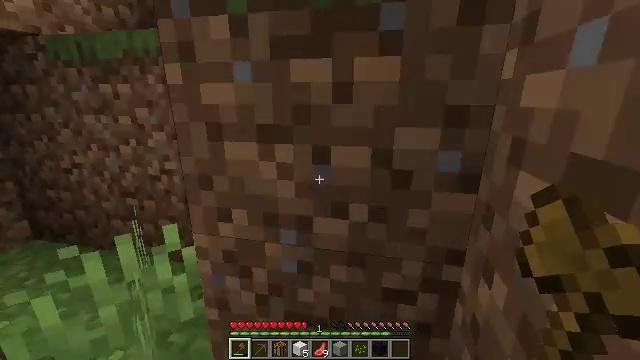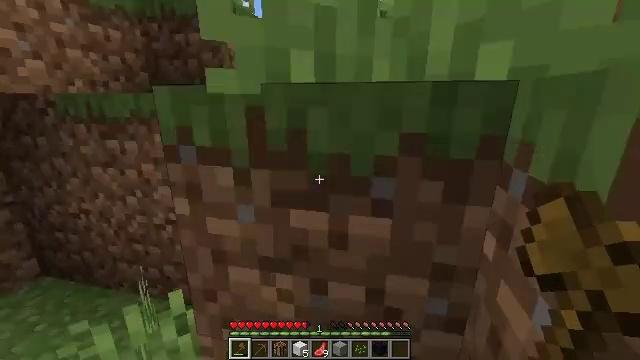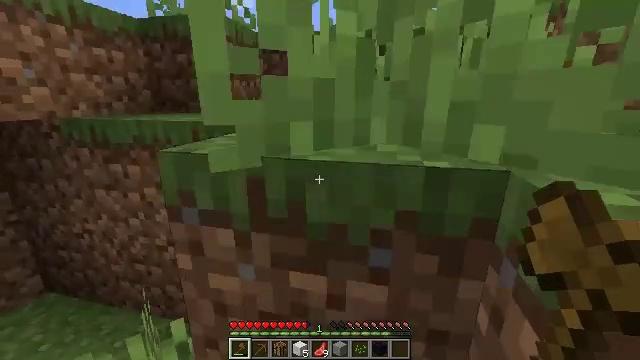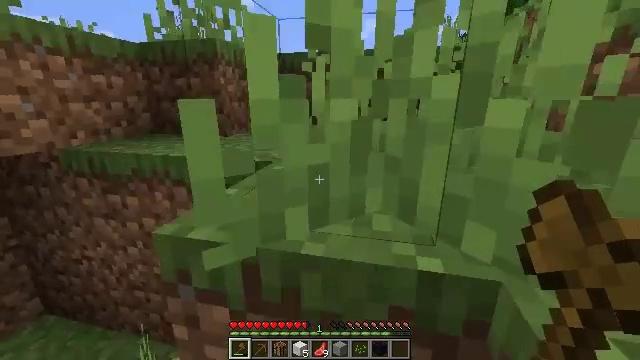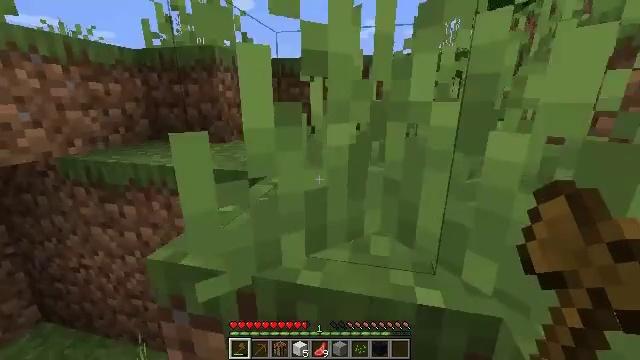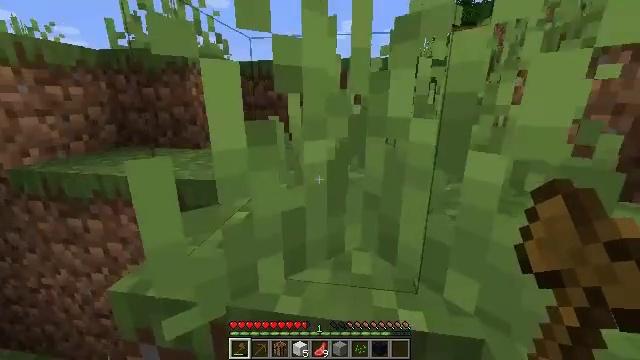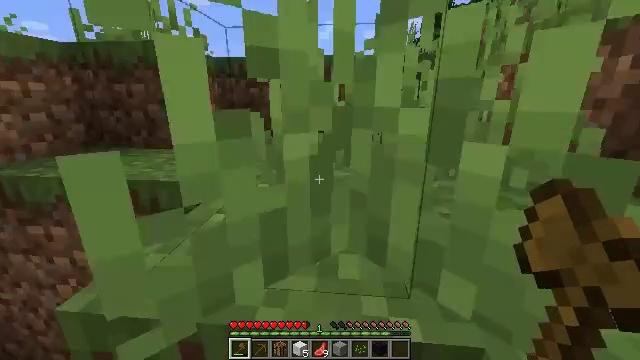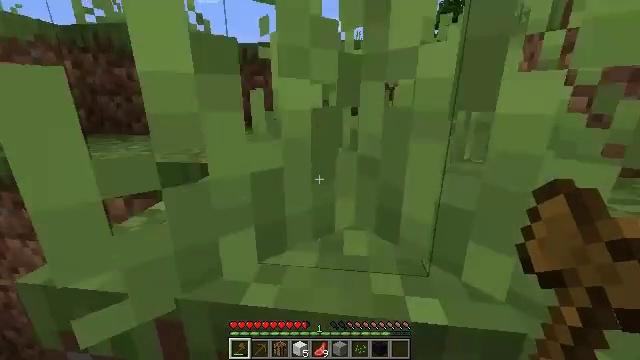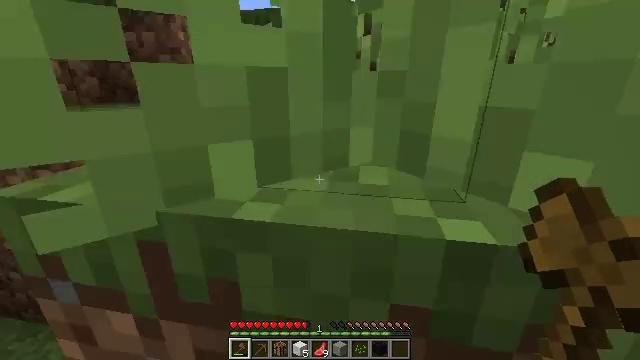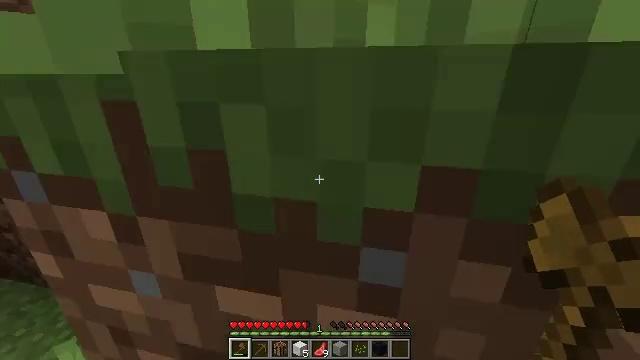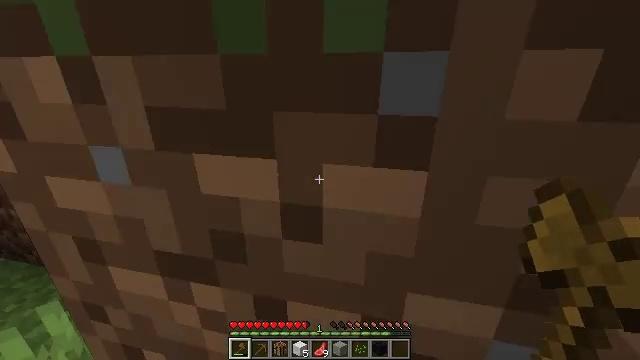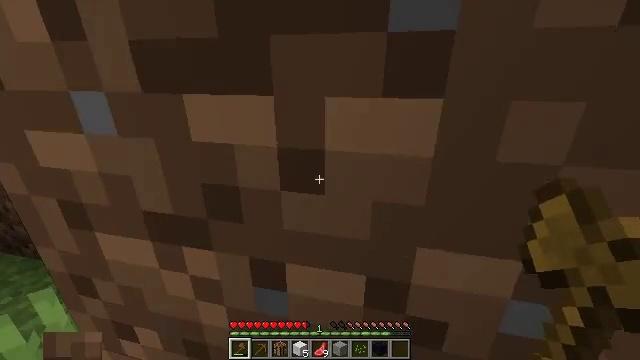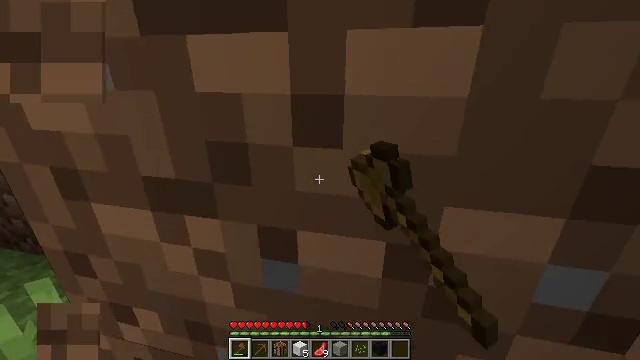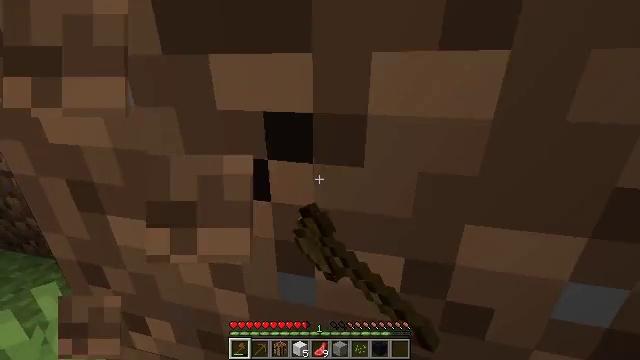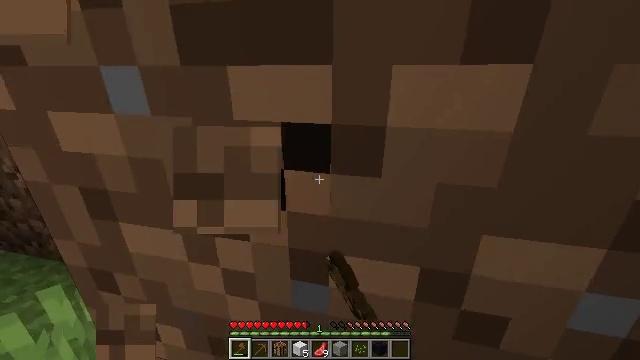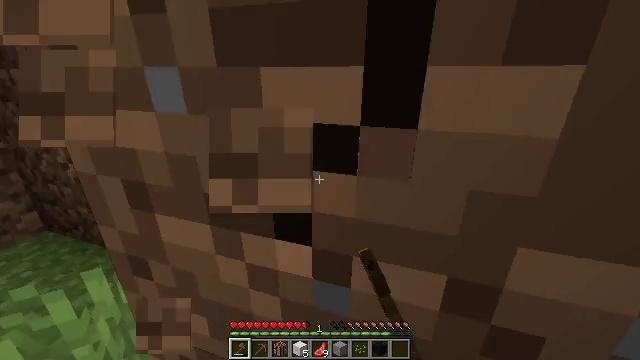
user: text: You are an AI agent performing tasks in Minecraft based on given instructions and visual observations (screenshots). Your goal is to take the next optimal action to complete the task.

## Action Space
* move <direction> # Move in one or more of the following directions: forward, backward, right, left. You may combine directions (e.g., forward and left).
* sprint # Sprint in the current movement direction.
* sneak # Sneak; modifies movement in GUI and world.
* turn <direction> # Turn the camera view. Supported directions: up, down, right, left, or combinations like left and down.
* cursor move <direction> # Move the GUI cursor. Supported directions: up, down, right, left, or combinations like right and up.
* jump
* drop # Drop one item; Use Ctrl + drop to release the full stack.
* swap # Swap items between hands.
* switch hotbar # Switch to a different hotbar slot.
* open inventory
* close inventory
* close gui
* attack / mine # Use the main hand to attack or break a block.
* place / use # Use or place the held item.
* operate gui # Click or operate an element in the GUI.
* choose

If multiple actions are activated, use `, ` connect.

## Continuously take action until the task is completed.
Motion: motion action
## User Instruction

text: Harvest sugar cane from the plant.
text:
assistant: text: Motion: move forward and move right, sneak, jump
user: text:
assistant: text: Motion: move forward and move right, sneak
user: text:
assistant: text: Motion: move forward and move right, sneak
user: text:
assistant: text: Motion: move forward and move right, sneak
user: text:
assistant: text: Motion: move forward and move right, sneak, turn right
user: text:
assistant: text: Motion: move forward and move right, sneak, turn right
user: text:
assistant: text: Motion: move forward and move right, sneak, turn left
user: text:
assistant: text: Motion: move forward and move right, turn left and down
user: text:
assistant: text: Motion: move forward, turn left and down
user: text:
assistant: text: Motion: move forward
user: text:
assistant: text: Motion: move forward, attack / mine
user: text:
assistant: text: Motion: move forward, attack / mine
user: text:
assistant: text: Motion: attack / mine
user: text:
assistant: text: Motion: attack / mine
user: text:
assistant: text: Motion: turn left, attack / mine
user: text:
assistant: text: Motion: turn left, attack / mine
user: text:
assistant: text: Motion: turn left, attack / mine
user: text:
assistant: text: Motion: move forward, turn left and down
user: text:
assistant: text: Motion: move forward, turn left
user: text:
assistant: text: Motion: move forward, turn left
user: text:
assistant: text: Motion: move forward
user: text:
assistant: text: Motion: move forward, turn left and down
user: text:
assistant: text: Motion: move forward, turn left and down
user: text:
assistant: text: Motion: move forward
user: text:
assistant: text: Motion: move forward
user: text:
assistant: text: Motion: move forward
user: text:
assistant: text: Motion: move forward
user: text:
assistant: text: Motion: move forward
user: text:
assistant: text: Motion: move forward
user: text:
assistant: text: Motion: move forward, turn left